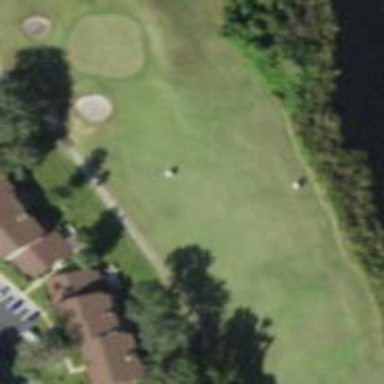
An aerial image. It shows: Lush grass fairway on golf course.